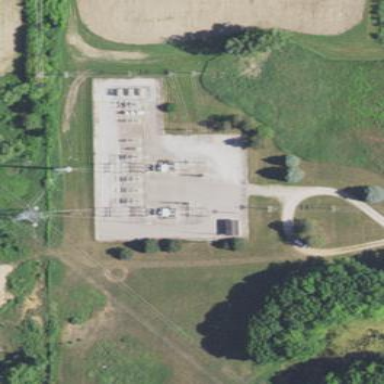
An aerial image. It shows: Fence surrounds transmission level power substation.